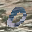
Label: 0